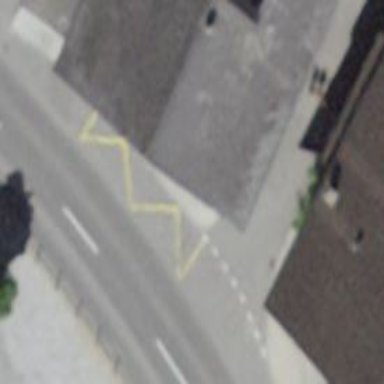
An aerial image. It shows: Bus stop with platform for public transport.